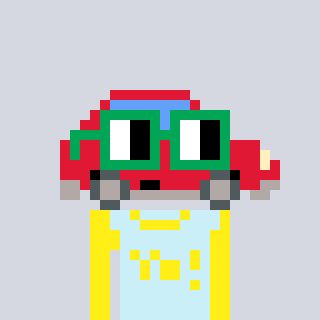
a pixel art character with square green glasses, a car-shaped head and a cold-colored body on a cool background